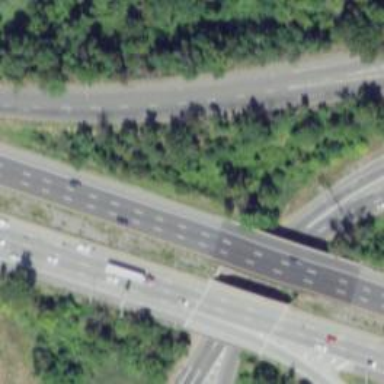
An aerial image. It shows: Motorway bridge spanning urban freeway/expressway.